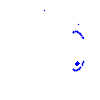
Particle: proton